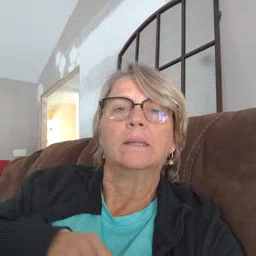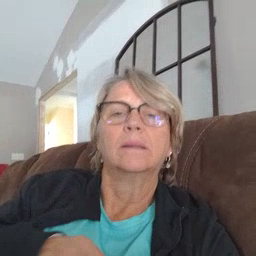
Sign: awake